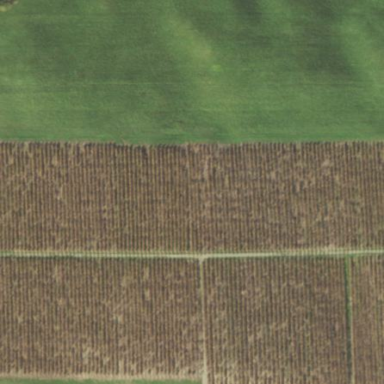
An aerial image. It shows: Farmland with grapes as the main crop.